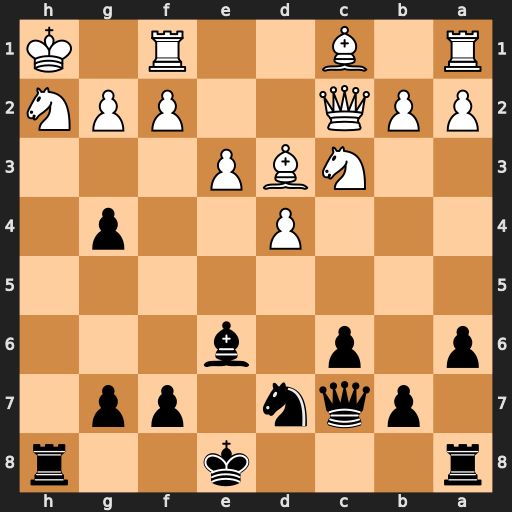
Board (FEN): r3k2r/1pqn1pp1/p1p1b3/8/3P2p1/2NBP3/PPQ2PPN/R1B2R1K
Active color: b
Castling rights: kq
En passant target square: -
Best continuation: Qxh2#